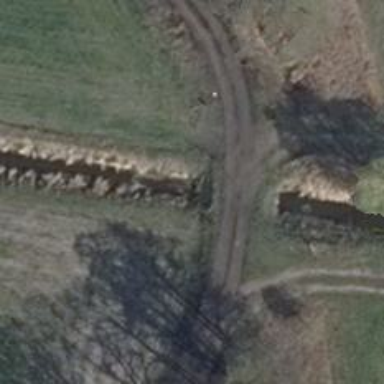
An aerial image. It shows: Culvert tunnel.